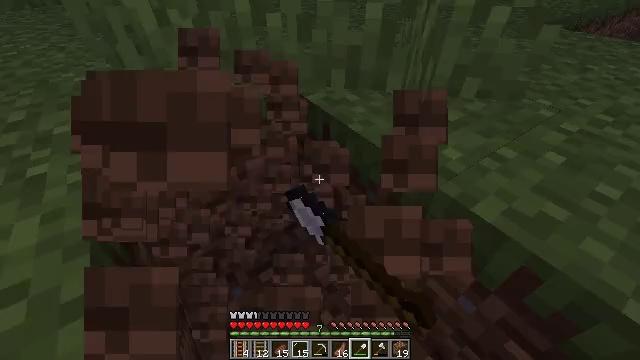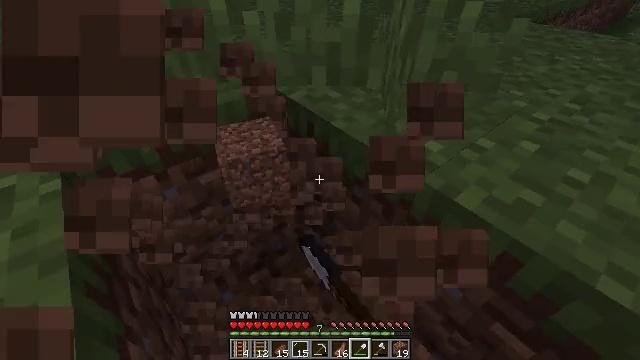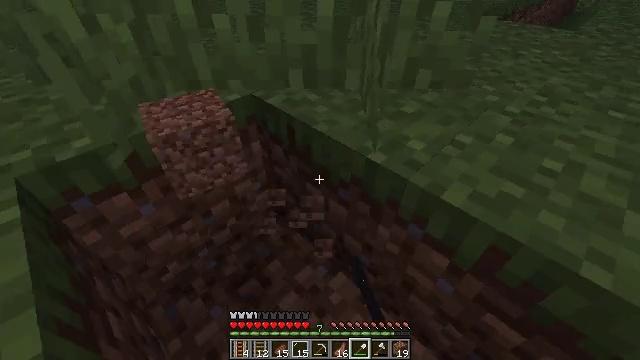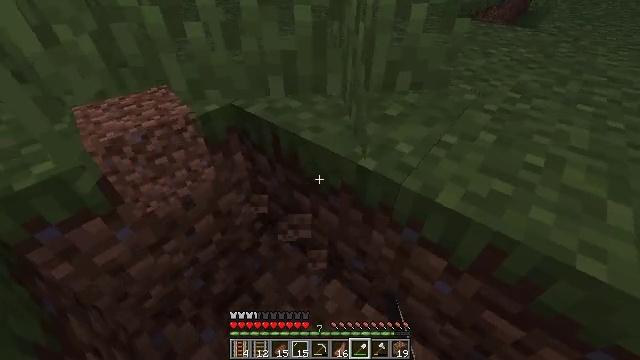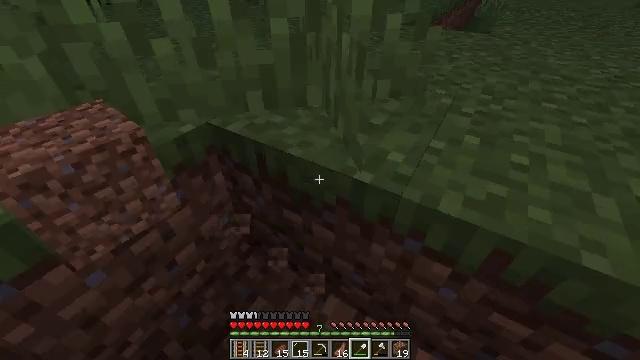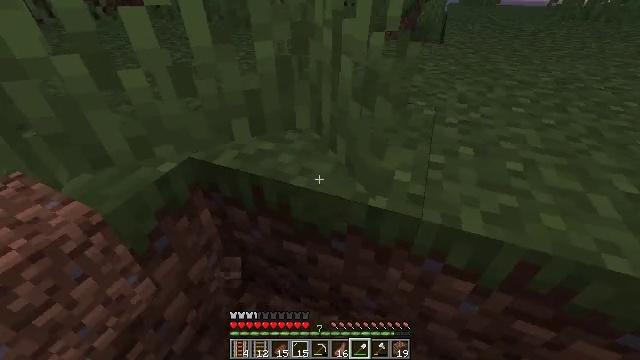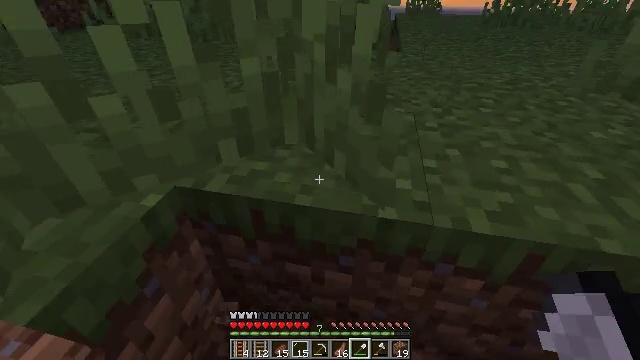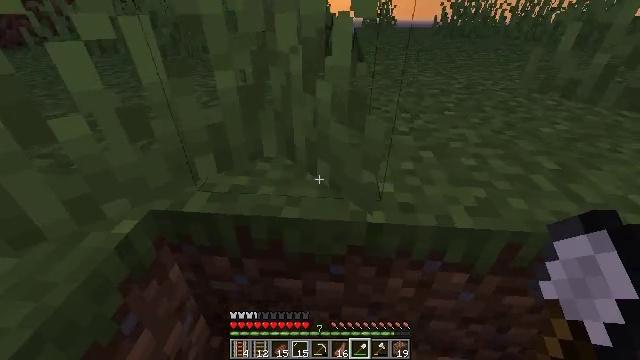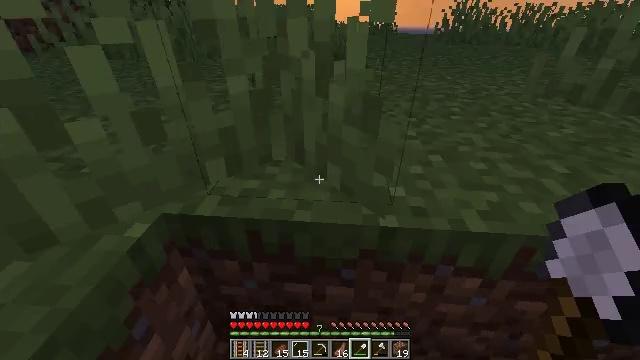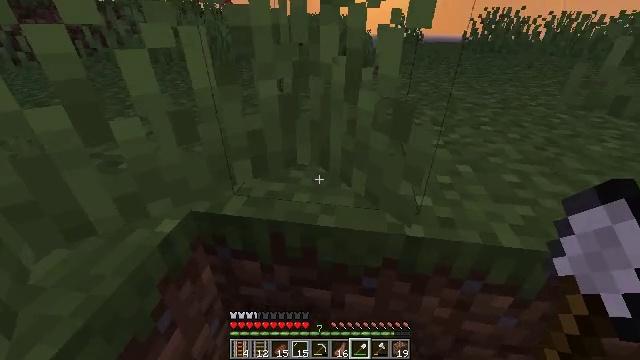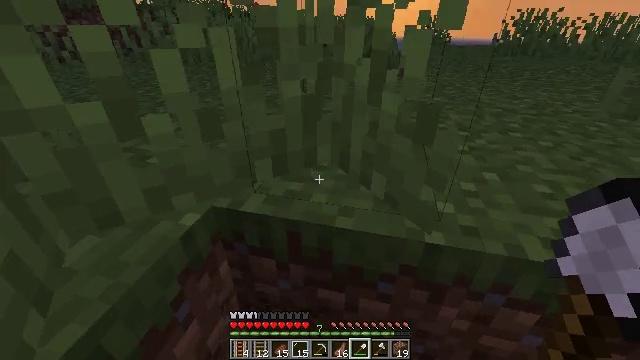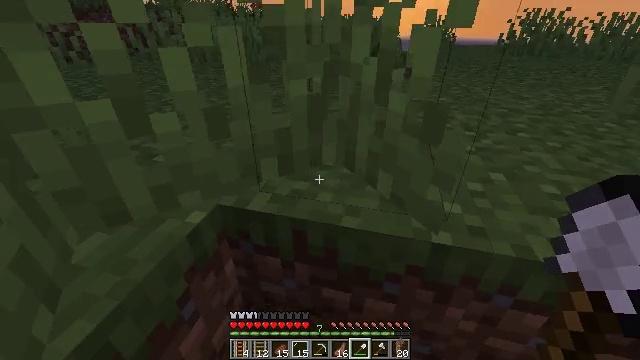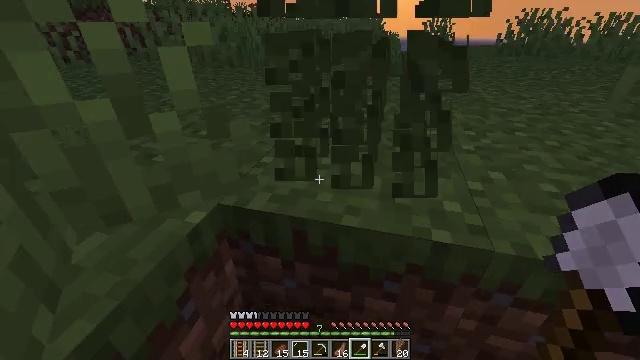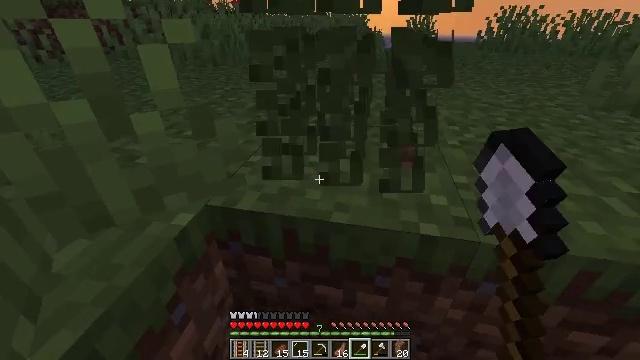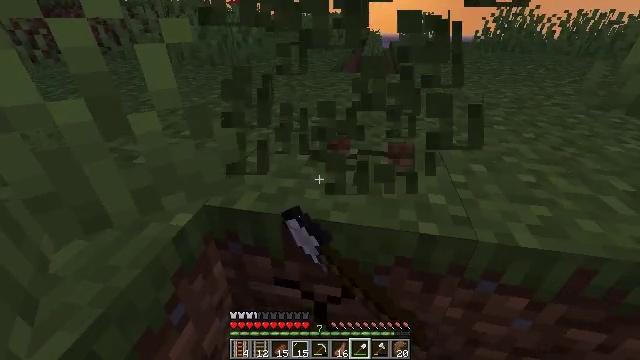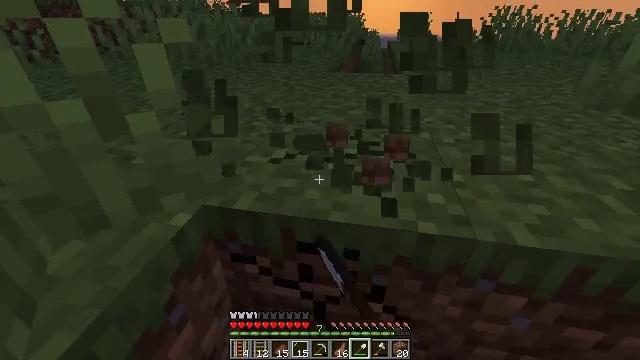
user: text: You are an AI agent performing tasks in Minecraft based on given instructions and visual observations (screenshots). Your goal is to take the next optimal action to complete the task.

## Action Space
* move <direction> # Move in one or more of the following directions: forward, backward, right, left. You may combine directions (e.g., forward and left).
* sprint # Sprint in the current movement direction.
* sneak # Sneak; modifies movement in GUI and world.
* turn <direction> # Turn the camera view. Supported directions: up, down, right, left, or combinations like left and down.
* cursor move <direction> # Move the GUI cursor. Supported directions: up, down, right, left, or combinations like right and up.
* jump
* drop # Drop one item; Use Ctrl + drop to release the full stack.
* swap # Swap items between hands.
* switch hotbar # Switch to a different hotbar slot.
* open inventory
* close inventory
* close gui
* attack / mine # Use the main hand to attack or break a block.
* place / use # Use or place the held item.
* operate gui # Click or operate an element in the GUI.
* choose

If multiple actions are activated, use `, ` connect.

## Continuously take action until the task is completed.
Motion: motion action
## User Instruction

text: Break the grass block.
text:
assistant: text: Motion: turn right, attack / mine
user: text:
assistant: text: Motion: move left, turn right
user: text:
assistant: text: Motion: move left, turn right
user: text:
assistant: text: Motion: move left, turn right and up
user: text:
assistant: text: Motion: move left, turn right and up
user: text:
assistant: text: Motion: turn right and up
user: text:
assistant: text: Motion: turn right and up
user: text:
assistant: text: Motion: turn up
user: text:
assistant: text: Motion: turn left and up
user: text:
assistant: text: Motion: turn left
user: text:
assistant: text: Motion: no_op
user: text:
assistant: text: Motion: attack / mine
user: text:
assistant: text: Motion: turn right, attack / mine
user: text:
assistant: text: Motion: attack / mine
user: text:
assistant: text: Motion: attack / mine
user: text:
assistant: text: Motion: attack / mine
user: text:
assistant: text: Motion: attack / mine